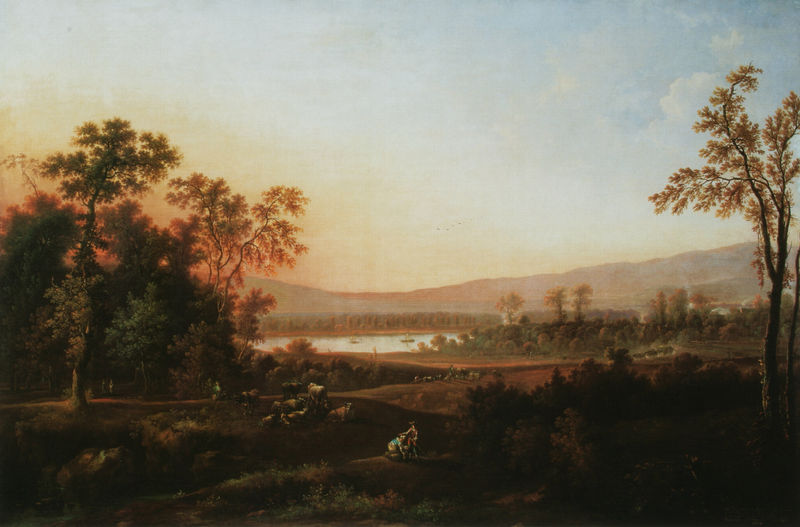
Titel: Blick auf die Lößnitz am Abend
Künstler: Johann Alexander Thiele
Standort: Dresden
Institution: Gemäldegalerie Alte Meister
Schlagwörter: baum, berg, blau, blätter, dunkel, himmel, laub, mann, meer, schatten, wasser, weiß, wolken, bäume, fluss, gelb, grün, landschaft, menschen, ocker, see, abend, braun, frau, grau, hell, hintergrund, licht, männer, orange, gras, rot, tier, tiere, weg, wiese, wolke, malerei, öl, ast, dämmerung, ebene, feld, felder, ferne, horizont, hügel, kühe, morgen, natur, schilf, sonnenaufgang, spiegelung, stamm, vieh, weide, busch, büsche, flach, gewässer, sonne, sträucher, wege, gold, klassizismus, personen, blatt, england, rosa, tal, wald, arbeit, bauern, boot, boote, pferd, pferde, schiff, schiffe, ruhe, rahmung, umrisse, man, acker, berge, gebirge, hang, sonnenlicht, dorf, abendsonne, bergkette, dunst, sonnenuntergang, herde, klein, kuh, landschaftsmalerei, herbst, idylle, figuren, friedrich, romantik, staffage, homme, abendrot, abendstimmung, panorama, rinder, schaf, zweig, wälder, knien, landschaftsbild, hubi, hügelig, lac, wanderer, ackerbau, landwirtschaft, eiche, auen, arkadien, eichen, schafe, hirte, hirten, schäfer, ziege, arbre, paysage, horizon, flachlandschaft, abendlicht, repoussoir, ziegen, fuhrwerk, friedlich, asser, forst, stracuh, lorrain, abenstimmung, poussin, fel, bergh, blechen, beaun erde, ghrün, ghügel, pferdpferde, sonnnenuntergang, teichw, wald hain, champs, nicolas poussin, au, bendrot, wieter himmel, scene 7